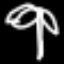
Label: palm tree